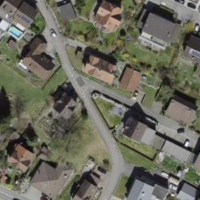
EUNIS habitat code: 54
Species observed at this site:
Fagopyrum esculentum